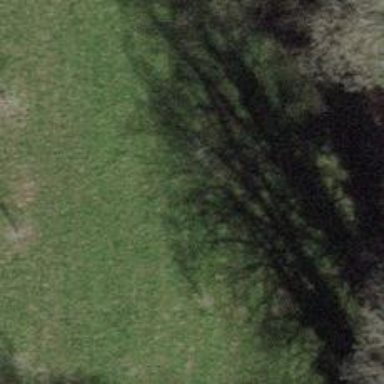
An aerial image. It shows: Row of trees in natural setting.